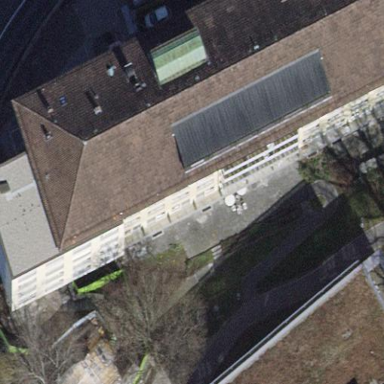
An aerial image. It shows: Hospital building.